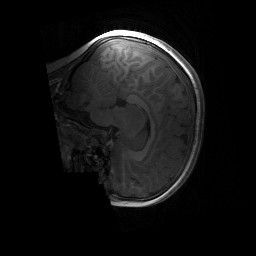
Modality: T1w
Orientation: sagittal
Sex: female
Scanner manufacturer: siemens
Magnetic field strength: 3 T
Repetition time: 1.9 s
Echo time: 0.00243 s